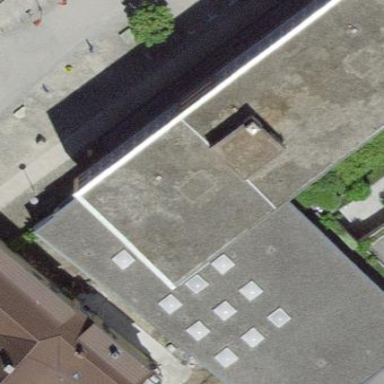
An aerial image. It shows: Building serving as post office.